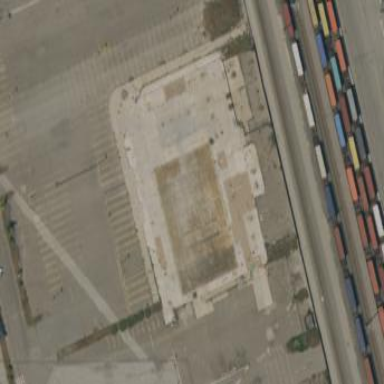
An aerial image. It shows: Industrial building with round roof.